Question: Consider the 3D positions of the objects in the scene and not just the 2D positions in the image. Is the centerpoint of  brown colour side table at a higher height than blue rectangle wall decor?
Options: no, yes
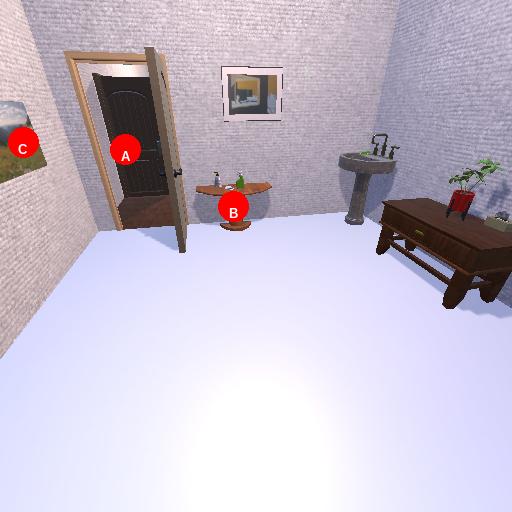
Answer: no